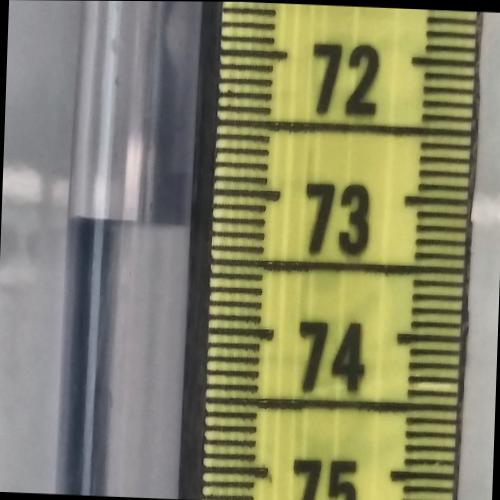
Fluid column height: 73.3 cm